Question: There are three columns in my mat-table such as part, type and name.
I am getting same data from service for all these columns when I bind them it is showing duplicate data in multiple rows. Now I want to club them all and want to show only one row in table.

'''
loadPartsUsageData(reqObj) {
this.partUsageService.getdata(reqObj)
.subscribe(
success => {
this.loaddataSource(success);
this.updata = success;
console.log('data', this.updata);
},
error => {
this.updata = {};
this.partusageDataSource = [];
this.totalRecords = 0;
},
() => {
}
);
'''
}
'''
loaddataSource(response: any) {
const dataWithIndex: any[] = [];
for (let i = 0; i < Object.keys(response.partDetails).length; i++) {
dataWithIndex.push({
// id: i,
partType: response.partDetails[i].partType === null ? '' : response.partDetails[i].partType,
basepartNumber: response.partDetails[i].basepartNumber === null ? '' : response.partDetails[i].basepartNumber,
partD1d: response.partDetails[i].partD1d === null ? '' : response.partDetails[i].partD1d,
partDescription: response.partDetails[i].partDescription === null ? '' : response.partDetails[i].partDescription,
partNumber: response.partDetails[i].partNumber === null ? '' : response.partDetails[i].partNumber
});
}
console.log('Valid data......', response, response.partDetails);
this.partusageDataSource = new MatTableDataSource(dataWithIndex);
this.totalRecords = Object.keys(response.partDetails).length;
console.log('Total records', this.totalRecords);
console.log('partdetails List Details', response.partDetails);
this.partusageDataSource.filterPredicate = this.customECUTableFilterPredicate();
'''
}
response from service
<URL>
<URL>
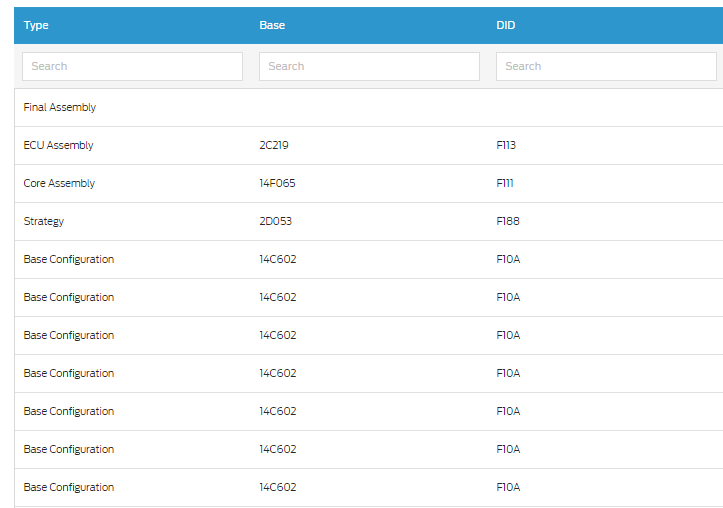
Answer: In your component, you can create a new array and add any items from the array you are currently using to this if they aren't already added (based on matching properties ) E.g, if current array is called items:
'''
this.items.forEach(i =>
{
!this.itemsGroup.some(ig =>
ig.name == i.name &&
ig.part == i.part &&
ig.type == i.type) ?
this.itemsGroup.push(i) : null;
});
'''
Then use the itemsGrouped array to populate your table.
Alternatively, 'for' loop is generally reported as being faster so could use it instead and move the comparison logic into a function, e.g. group(item: Item):
'''
for (var i = 0, len = this.items.length; i < len; i++) {
this.group(this.items[i]);
}
'''
Amended your code sample to show how it could work:
'''
loaddataSource(response: any) {
const dataWithIndex: any[] = [];
const groupedData: any[] = [];
for (let i = 0; i < Object.keys(response.partDetails).length; i++) {
dataWithIndex.push({
// id: i,
partType: response.partDetails[i].partType === null ? '' : response.partDetails[i].partType,
basepartNumber: response.partDetails[i].basepartNumber === null ? '' : response.partDetails[i].basepartNumber,
partD1d: response.partDetails[i].partD1d === null ? '' : response.partDetails[i].partD1d,
partDescription: response.partDetails[i].partDescription === null ? '' : response.partDetails[i].partDescription,
partNumber: response.partDetails[i].partNumber === null ? '' : response.partDetails[i].partNumber
});
}
dataWithIndex.forEach(i =>
{
!groupedData.some(ig =>
ig.basepartNumber== i.basepartNumber &&
ig.partD1d== i.partD1d &&
ig.partNumber == i.partNumber) ?
groupedData.push(i) : null;
});
console.log('Valid data......', response, response.partDetails);
this.partusageDataSource = new MatTableDataSource(groupedData);
//etc
'''